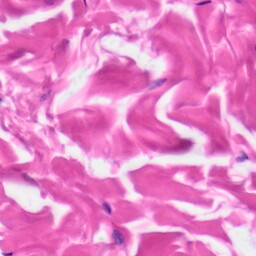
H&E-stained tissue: Skin